Interaction volume radius: 10 \u00c5
Interaction volume height: 10 \u00c5
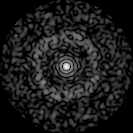
Disorder parameter: 0.8339